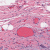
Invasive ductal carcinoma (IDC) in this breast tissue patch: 1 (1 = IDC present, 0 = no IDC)